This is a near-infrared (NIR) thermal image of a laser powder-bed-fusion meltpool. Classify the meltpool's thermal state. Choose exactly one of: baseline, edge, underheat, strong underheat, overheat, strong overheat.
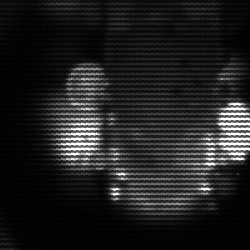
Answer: strong underheat